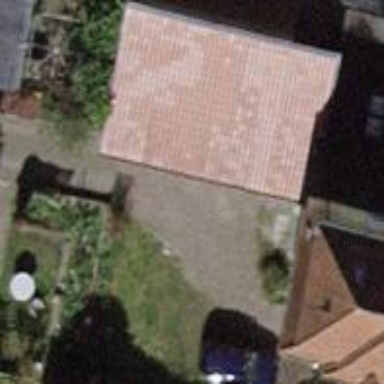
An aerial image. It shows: Shed building.